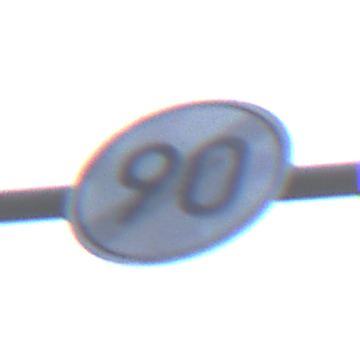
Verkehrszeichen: EndeGeschwindigkeit90
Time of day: SunriseSunset
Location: Outdoor (Nature)
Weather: PartlyCloudy
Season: Autumn
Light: Natural